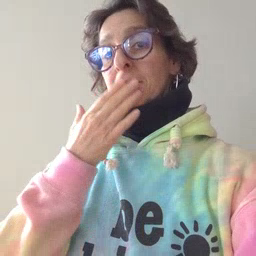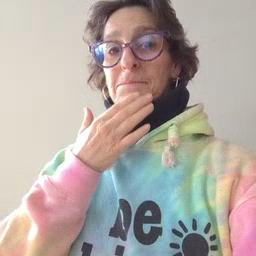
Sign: napkin